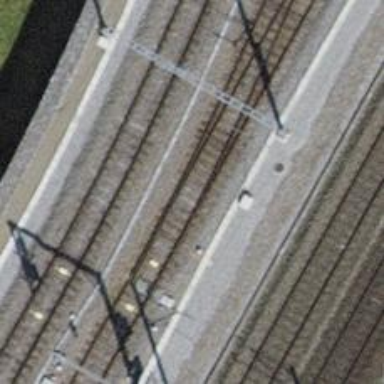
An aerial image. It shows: Railway switch.